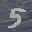
Label: 5